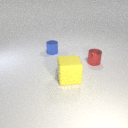
large yellow rubber cube in front of small red metal cylinder